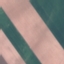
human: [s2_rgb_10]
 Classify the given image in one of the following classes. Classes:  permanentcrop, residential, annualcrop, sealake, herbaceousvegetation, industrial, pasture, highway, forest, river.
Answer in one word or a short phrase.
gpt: AnnualCrop